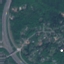
Land use / land cover: Highway